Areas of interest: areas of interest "Xinghe Center"
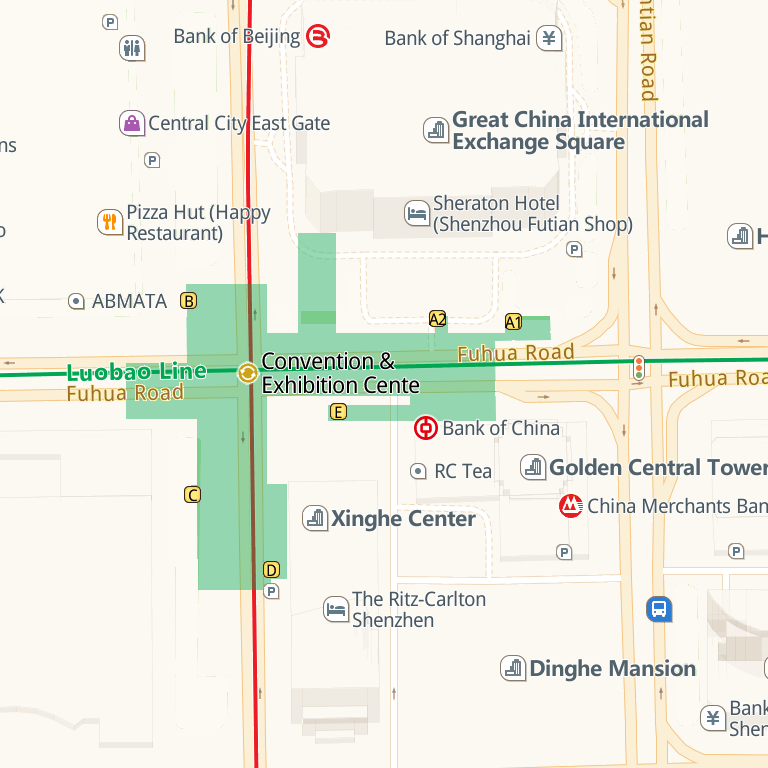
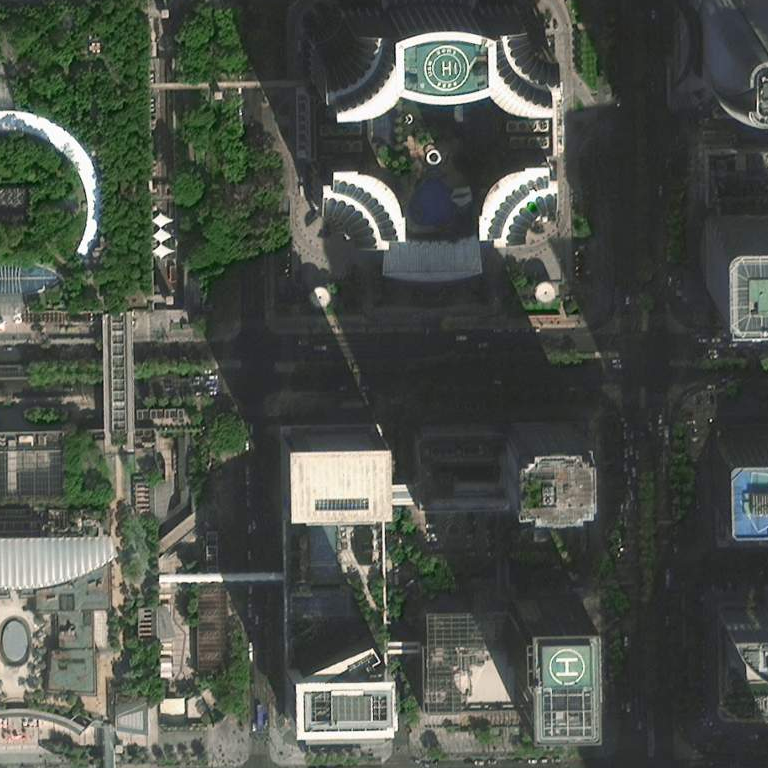